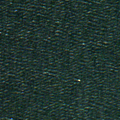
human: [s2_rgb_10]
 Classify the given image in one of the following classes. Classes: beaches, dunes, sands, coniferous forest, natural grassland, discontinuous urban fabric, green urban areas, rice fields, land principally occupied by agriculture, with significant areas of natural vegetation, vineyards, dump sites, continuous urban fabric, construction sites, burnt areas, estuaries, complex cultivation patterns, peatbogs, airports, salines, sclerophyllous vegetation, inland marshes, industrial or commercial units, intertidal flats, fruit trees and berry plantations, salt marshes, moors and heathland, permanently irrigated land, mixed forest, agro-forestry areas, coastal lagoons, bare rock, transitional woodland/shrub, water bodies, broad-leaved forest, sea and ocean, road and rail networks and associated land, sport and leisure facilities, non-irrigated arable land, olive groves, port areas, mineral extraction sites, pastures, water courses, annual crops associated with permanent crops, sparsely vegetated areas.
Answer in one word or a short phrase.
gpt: sea and ocean